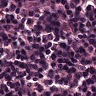
Metastatic tissue present: no